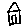
Label: house